Field crop: tomato
Growth stage: 1
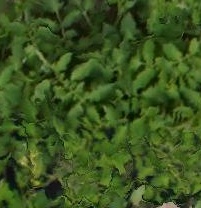
Species: tomato